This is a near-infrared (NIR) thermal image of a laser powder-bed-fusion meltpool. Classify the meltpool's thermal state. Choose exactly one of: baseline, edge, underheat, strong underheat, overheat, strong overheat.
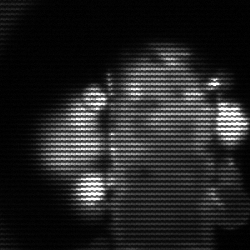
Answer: strong underheat